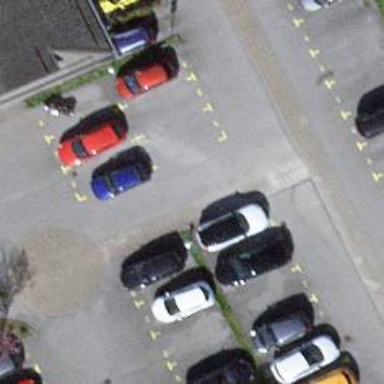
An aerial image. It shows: Road serving as parking aisle.